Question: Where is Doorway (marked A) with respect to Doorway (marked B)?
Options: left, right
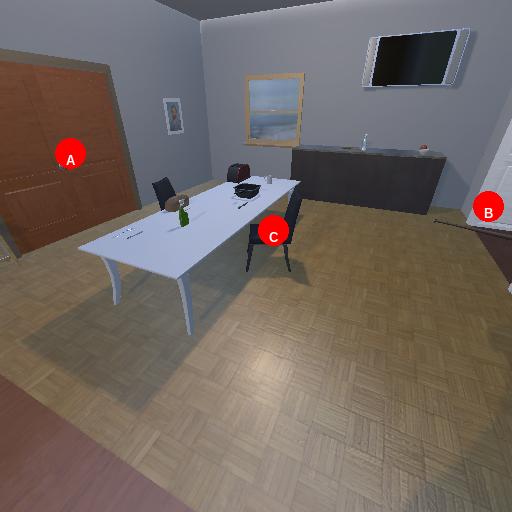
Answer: left